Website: home-depot
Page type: billing-address
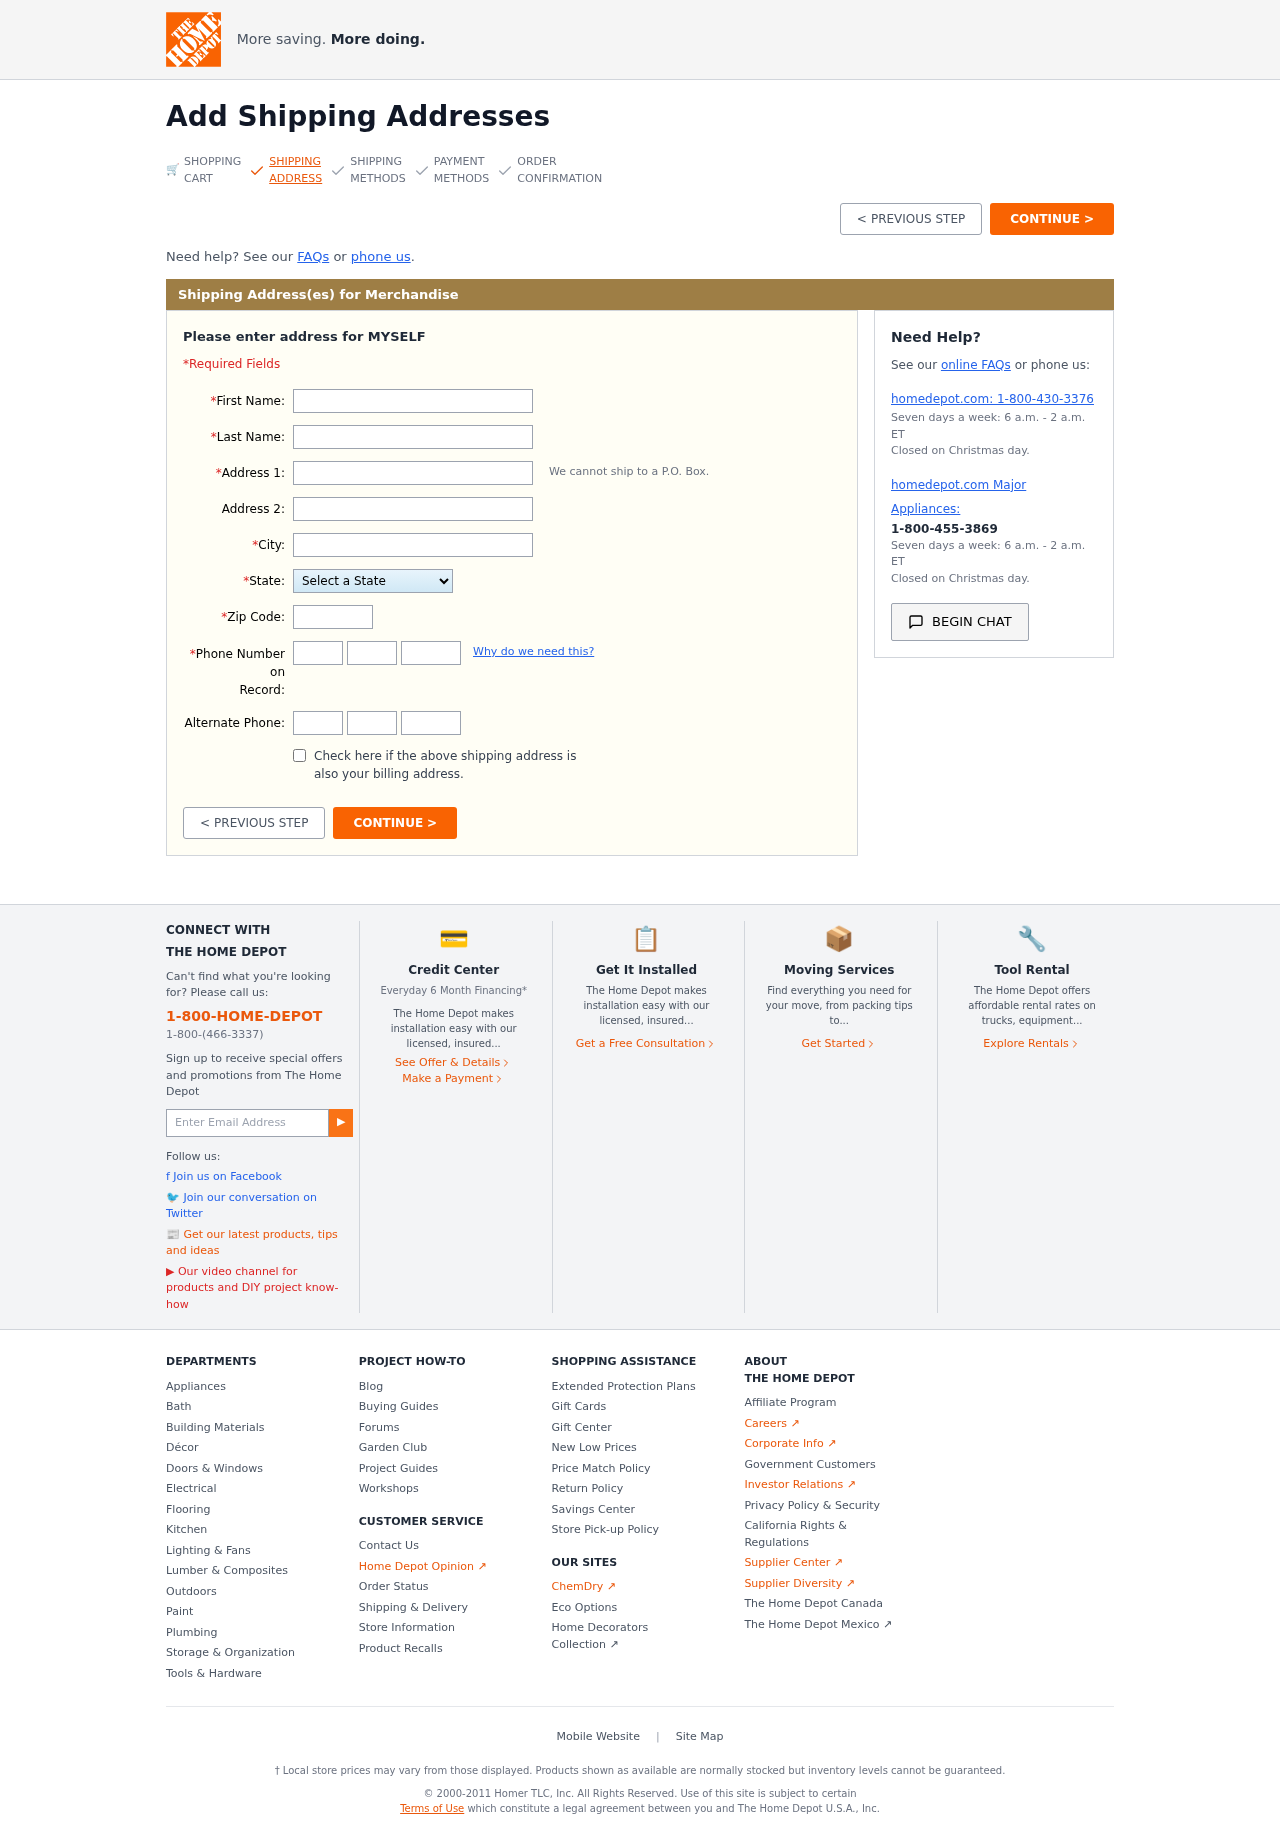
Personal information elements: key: PII_STATE
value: Missouri
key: PII_FIRSTNAME
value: Gabriel
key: PII_LASTNAME
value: Keith
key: PII_STREET
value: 8028 Timothy Cliffs Suite 907
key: PII_CITY
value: Nancyberg
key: PII_POSTCODE
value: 11974
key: PII_PHONE_AREA
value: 551
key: PII_PHONE_PREFIX
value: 785
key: PII_PHONE_LINE
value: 2287
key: PII_PHONE_ALT_AREA
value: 722
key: PII_PHONE_ALT_PREFIX
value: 909
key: PII_PHONE_ALT_LINE
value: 7688